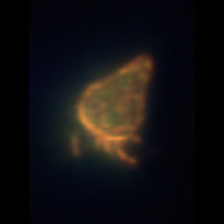
Taxon: Ciliates
Group: Other